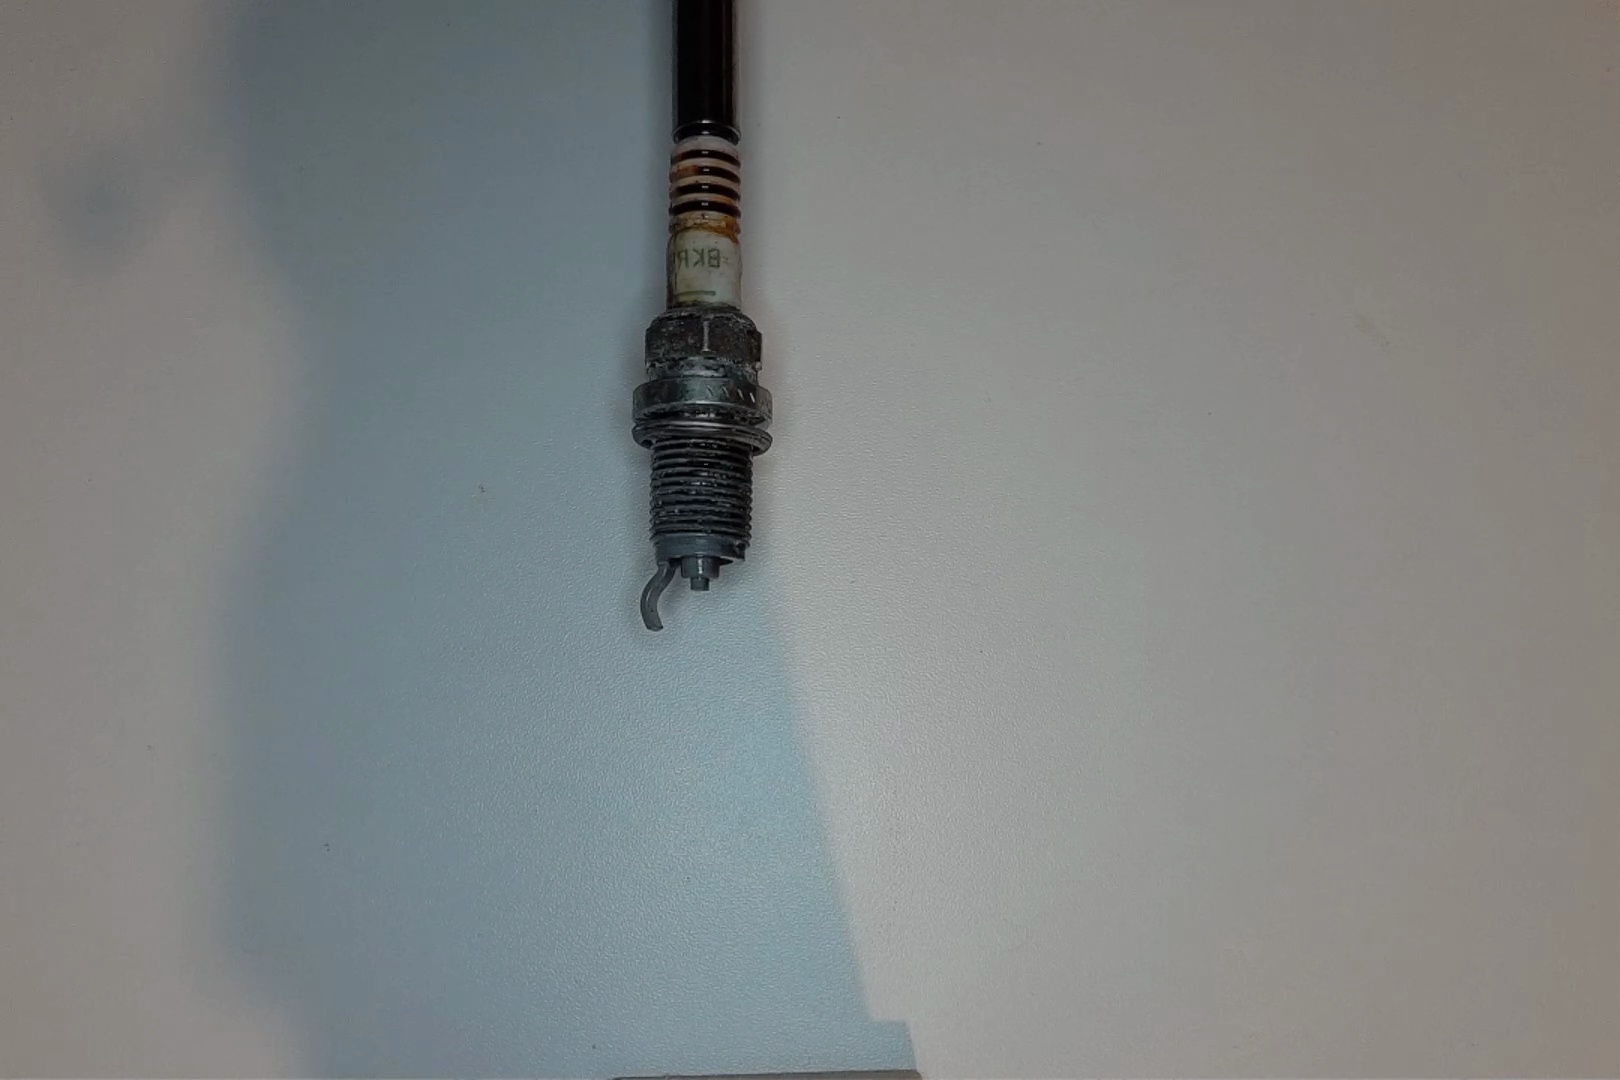
Label: anomaly